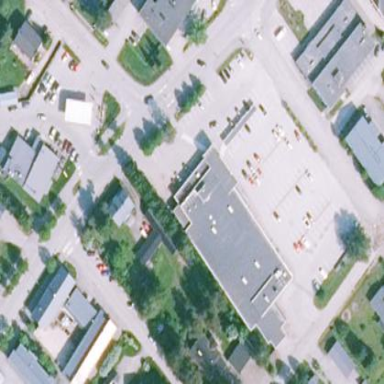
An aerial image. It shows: Supermarket building.